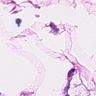
Metastatic tissue present: no